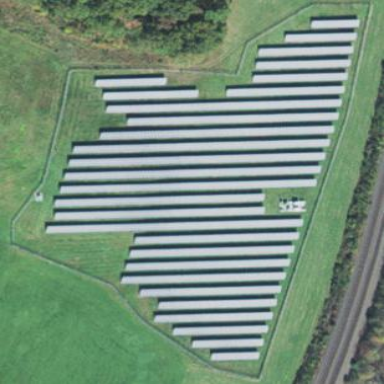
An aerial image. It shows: Solar power plant with photovoltaic technology surrounded by fence.